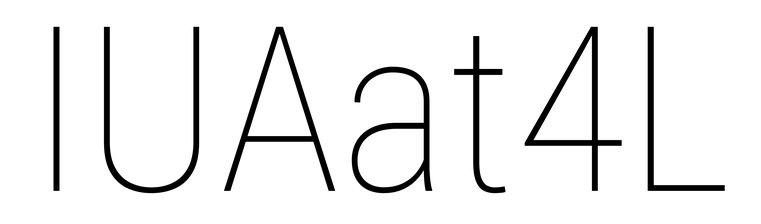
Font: Roboto_Condensed_Thin